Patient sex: M
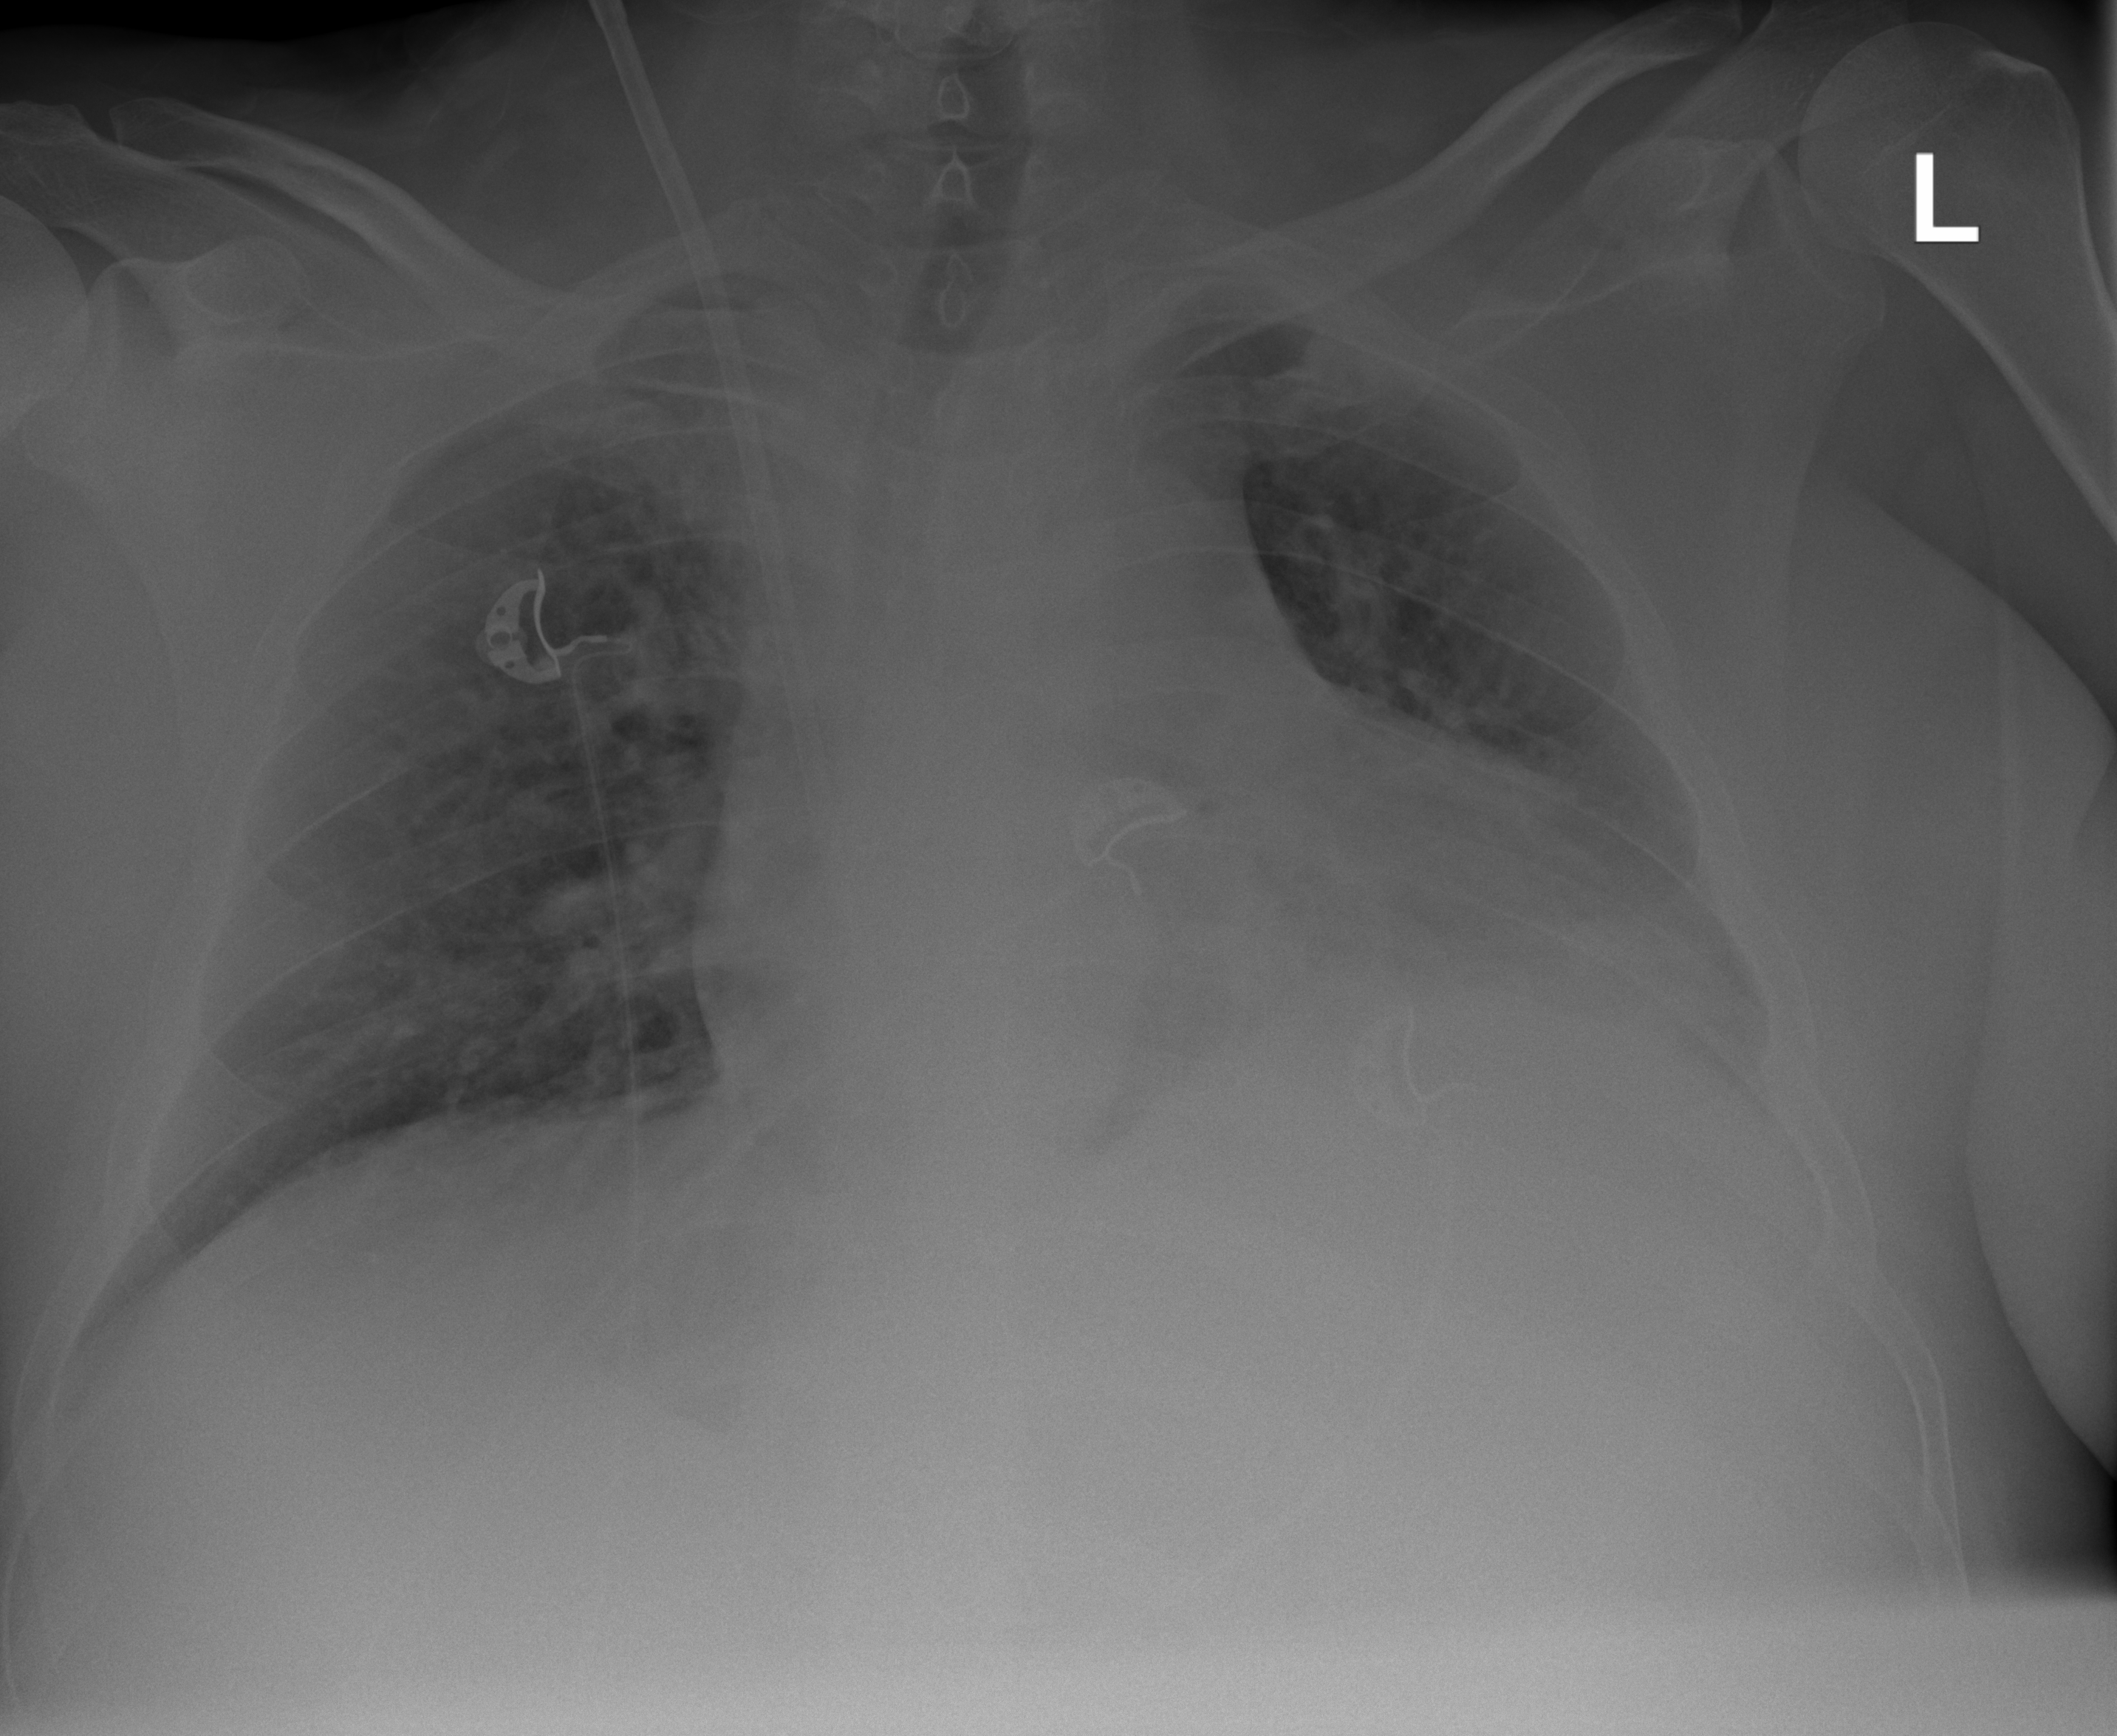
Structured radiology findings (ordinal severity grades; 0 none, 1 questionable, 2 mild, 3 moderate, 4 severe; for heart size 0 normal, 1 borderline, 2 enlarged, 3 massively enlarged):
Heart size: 2
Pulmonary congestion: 2
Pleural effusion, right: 0
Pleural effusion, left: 2
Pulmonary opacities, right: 0
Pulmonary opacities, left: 0
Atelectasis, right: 0
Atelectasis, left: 0